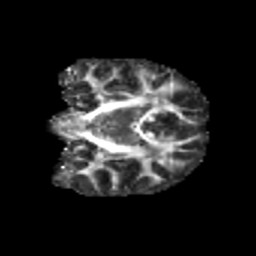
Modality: FA
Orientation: coronal
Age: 11
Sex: female
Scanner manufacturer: siemens
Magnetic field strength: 3 T
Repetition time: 3.8 s
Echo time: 0.07 s